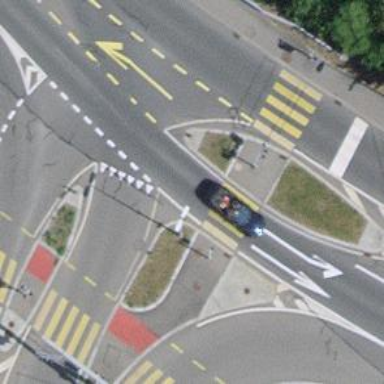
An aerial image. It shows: Kerb serving as barrier.